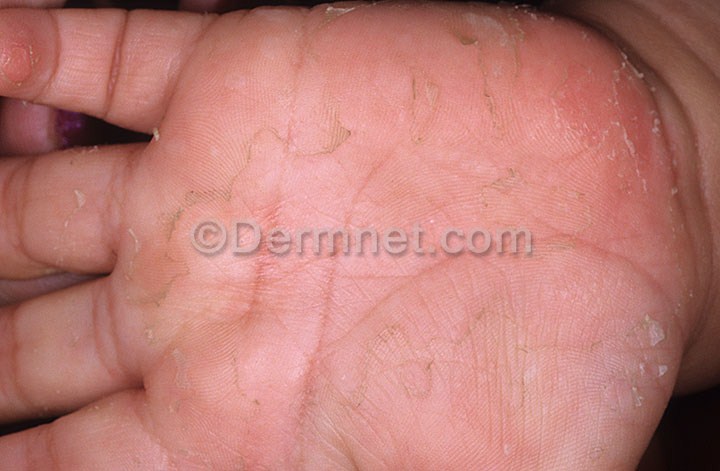
Disease: Exanthems and Drug Eruptions